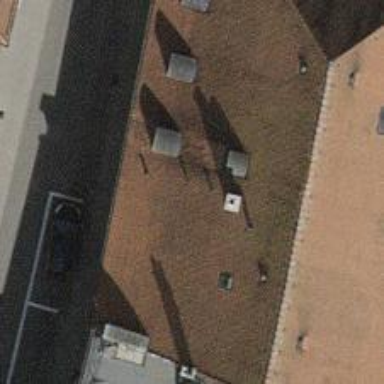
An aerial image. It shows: Restaurant.